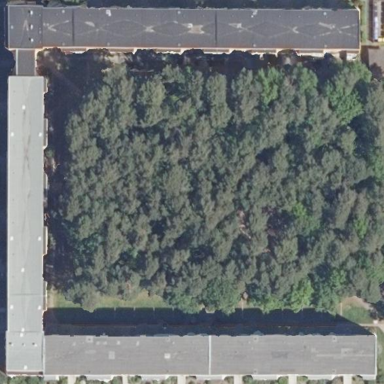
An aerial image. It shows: Building with apartments and flat roof.